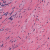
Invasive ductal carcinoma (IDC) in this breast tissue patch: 0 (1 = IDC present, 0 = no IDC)